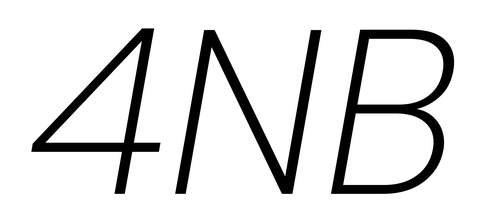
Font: Poppins-ExtraLightItalic